Interaction volume radius: 5 \u00c5
Interaction volume height: 30 \u00c5
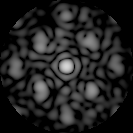
Disorder parameter: 0.44